Question: I'm trying to select the following table id - myTable - which is nested within a few divs.
Here is a screenshot of the element panel from Chrome:

I've tried using the below to no avail:
'''
<html lang="en">
<head>
<title>Beverly Bonus Dashboard</title>
<script type="text/javascript" src="../js/jquery/js/jquery-min.js"></script>
<script type="text/javascript" src="../js/jquery/js/jquery-ui.js"></script>
<script type="text/javascript" src="../js/jquery/tablesorter/jquery.tablesorter.js"></script>
<script type="text/javascript" src="../js/central.js"></script>
<link type="text/css" href="../js/jquery/css/tpurple/jquery-ui-1.8.21.custom.css" rel="stylesheet" />
</head>
<? if ($isDelegate == "true") { ?>
<body>
<div id="tabs">
<ul>
<li><a href="#tabs-1">Nunc tincidunt</a></li>
<li><a href="#tabs-2">Proin dolor</a></li>
<li><a href="#tabs-3">Administration</a></li>
</ul>
<div id="tabs-1">
<p>Tab 1 content</p>
</div>
<div id="tabs-2">
<p>Tab 2 content</p>
</div>
<div id="tabs-3">
<button id="button_showUsers" value="<?=$centreID; ?>">Show Users</button>
<button id="button_addUsers" value="<?=$centreID; ?>">Add Users</button>
<button id="button_removeUsers">Remove Users</button>
<br>
<div id="users"></div>
</div>
</div>
</body>
<? }//end if isDelegate
else {
echo $fullName .", You do not have permission to view this page";
}
?>
</html>
'''
file: central.js
'''
<pre>
$(document).ready(function(){
//Tabs
$('#tabs').tabs({ spinner: 'Retrieving data...' });
//Buttons
$("button").button();
//Dialog Box
$('#dialog').dialog()
//error messages
var $error_1 = $('<div></div>')
.html("You Do Not Have Permission To View This Site.")
.dialog({autoOpen: false, title: 'Error'});
$('#myTable.tablesorter').tablesorter();
//site stuff
$("#button_showUsers").click(function(){
//get the centre id
var ID = $(this).val();
//echo out the delegates based on the centre ID
$.getJSON("../php/show_delegates.php", { centreID: ID }, function(data) {
$("#users").html("");
var tbl ="<table id='myTable' class='tablesorter'><thead><tr><td>AGS</td><td>Name</td><td>Centre ID</td><td>Start Date</td><td>End Date</td></tr></thead><tbody>";
$.each(data.delegates, function(key, val) {
tbl = tbl
+"<tr>"
+"<td>"+val.ags+"</td>"
+"<td>"+val.full_name+"</td>"
+"<td>"+val.centre_id+"</td>"
+"<td>"+val.start_date+"</td>"
+"<td>"+val.end_date+"</td>"
+"</tr>";
});//end each
tbl = tbl
+"</tbody></table>";
$("#users").append(tbl);
})//end getJSON
}); //button_showUsers
$("#button_addUsers").click(function(){
//get the centre id
var ID = $(this).val();
$("#users").html("");
var tbl ="<table id='myTable' class='tablesorter'><thead><tr><td>AGS</td><td>Name</td><td>Centre ID</td><td>Start Date</td><td>End Date</td></tr></thead><tbody>"
+"<tr>"
+"<td><input type=text id='ags'maxlength='8'></input></td>"
+"<td></td>"
+"<td></td>"
+"<td></td>"
+"<td></td>"
+"</tr></tbody></table>";
$("#users").append(tbl);
}); //button_addUsers
//log user out when window closes
$(window).unload( function () {
$.get("../php/logout.php", function(data) { });
alert("Bye now!");
});//end unload
//log user out when window closes
$(window).load( function () {
$.get("../php/user_details.php", function(data) { });
//alert("Bye now!");
});//end unload
}); //end (document).ready
'''
Any guidance is appreciated.
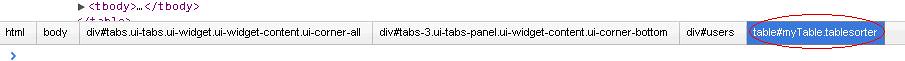
Answer: It should work.
1. May be you have initiated the call $('#myTable') before the html is loaded. Try to initialize the tablesorter in document.ready()
2. The html you shown is loaded to the page later using a ajax call. In that case you need to initialize the tablesorter after the ajax call.
3. Or you got an element with same id some where before in html and thus it fails. Try $('#myTable') in console and check if its returning the correct element.